Question: What is causing these red X's on my files? I accidentally moved my source folder into another folder in my project and when I moved the folder back and recorrected the location of the source folder I started seeing red X's on all my files in that folder. My project builds and runs fine, but svn seems to still believe I have deleted all these files if I try to commit. Is subclipse marking them? I do not see any errors under problems and cannot figure out how remove these.

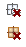
Answer: That means files are deleted and you need to commit the folder/package that's being deleted to reflect the same in the repository.